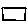
Label: square